Question: Using a variable delay in 'Task.Delay' randomly takes seconds instead of milliseconds when combined with a IO-like operation.
Code to reproduce:
'''
using System;
using System.Collections.Generic;
using System.Diagnostics;
using System.Linq;
using System.Text;
using System.Threading;
using System.Threading.Tasks;
namespace ConsoleApplication {
class Program {
static void Main(string[] args) {
Task[] wait = {
new delayTest().looper(5250, 20),
new delayTest().looper(3500, 30),
new delayTest().looper(2625, 40),
new delayTest().looper(2100, 50)
};
Task.WaitAll(wait);
Console.WriteLine("All Done");
Console.ReadLine();
}
}
class delayTest {
private Stopwatch sw = new Stopwatch();
public delayTest() {
sw.Start();
}
public async Task looper(int count, int delay) {
var start = sw.Elapsed;
Console.WriteLine("Start ({0}, {1})", count, delay);
for (int i = 0; i < count; i++) {
var before = sw.Elapsed;
var totalDelay = TimeSpan.FromMilliseconds(i * delay) + start;
double wait = (totalDelay - sw.Elapsed).TotalMilliseconds;
if (wait > 0) {
await Task.Delay((int)wait);
SpinWait.SpinUntil(() => false, 1);
}
var finalDelay = (sw.Elapsed - before).TotalMilliseconds;
if (finalDelay > 30 + delay) {
Console.WriteLine("Slow ({0}, {1}): {4} Expected {2:0.0}ms got {3:0.0}ms", count, delay, wait, finalDelay, i);
}
}
Console.WriteLine("Done ({0}, {1})", count, delay);
}
}
}
'''
Also reported this on <URL>.
---
## Leaving old question bellow, for completeness.
I am running a task that reads from a network stream, then delays for 20ms, and reads again (doing 500 reads, this should take around 10 seconds). This works well when I only read with 1 task, but strange things happen when I have multiple tasks running, some with long (60 seconds) delay. My ms-delay tasks suddenly hang half way.
I am running the following <URL>:
'''
var sw = Stopwatch();
sw.Start()
await Task.Delay(20); // actually delay is 10, 20, 30 or 40;
if (sw.Elapsed.TotalSeconds > 1) {
Console.WriteLine("Sleep: {0:0.00}s", sw.Elapsed.TotalSeconds);
}
'''
This prints:
> Sleep: 11.87s
(Actually it gives the 20ms delay 99% of the time, those are ignored).
This delay is almost 600 times longer than expected. The same delay happens on 3 separate threads at the same time, and they all continue again at the same time also.
The 60 second sleeping task wakes up as normal ~40 seconds after the short tasks finish.
Half the time this problem does not even happen. The other half, it has a consistent delay of 11.5-12 seconds. I would suspect a scheduling or thread-pool problem, but all threads should be free.
When I pause my program during the stuck phase, the main thread stacktrace stands on 'Task.WaitAll', 3 tasks are Scheduled on 'await Task.Delay(20)' and one task is Scheduled on 'await Task.Delay(60000)'. Also there are 4 more tasks Awaiting those first 4 tasks, reporting things like '"Task 24" is waiting on this object: "Task 5313" (Owned by thread 0)'. All 4 tasks say the waiting task is owned by thread 0. There are also 4 ContinueWith tasks that I think I can ignore.

There are some other things going on, like a second console application that writes to the network stream, but one console application should not affect the other.
Update:
Based on comments and questions:
When I run my program 4 times, 2-3 times it will hang for 10-15 seconds, 1-2 times it will operate as normal (and wont print "Sleep: {0:0.00}s".)
'Thread.Count' indeed goes up, but this happens regardless of the hang. I just had a run where it did not hang, and 'Thread.Count' started at 24, wend up to 40 after 1 second, around 22 seconds the short tasks finished normal, and then 'Thread.Count' wend down to 22 slowly over the next 40 seconds.
Some more code, full code is found in the link below. Starting clients:
'''
List<Task> tasks = new List<Task>();
private void makeClient(int delay, int startDelay) {
Task task = new ClientConnection(this, delay, startDelay).connectAsync();
task.ContinueWith(_ => {
lock (tasks) { tasks.Remove(task); }
});
lock (tasks) { tasks.Add(task); }
}
private void start() {
DateTime start = DateTime.Now;
Console.WriteLine("Starting clients...");
int[] iList = new[] {
0,1,1,2,
10, 20, 30, 40};
foreach (int delay in iList) {
makeClient(delay, 0); ;
}
makeClient(15, 40);
Console.WriteLine("Done making");
tasks.Add(displayThreads());
waitForTasks(tasks);
Console.WriteLine("All done.");
}
private static void waitForTasks(List<Task> tasks) {
Task[] waitFor;
lock (tasks) {
waitFor = tasks.ToArray();
}
Task.WaitAll(waitFor);
}
'''
Also, I tried to replace the 'Delay(20)' with 'await Task.Run(() => Thread.Sleep(20))'
'Thread.Count' now goes from 29 to 43 and back down to 24, however among multiple runes it never hangs.
With or without 'ThreadPool.SetMinThreads(500, 500)', using <URL>.
I've tried everything above with and without 'ThreadPool.SetMinThreads' so far, never made any difference.
Update2: <URL>
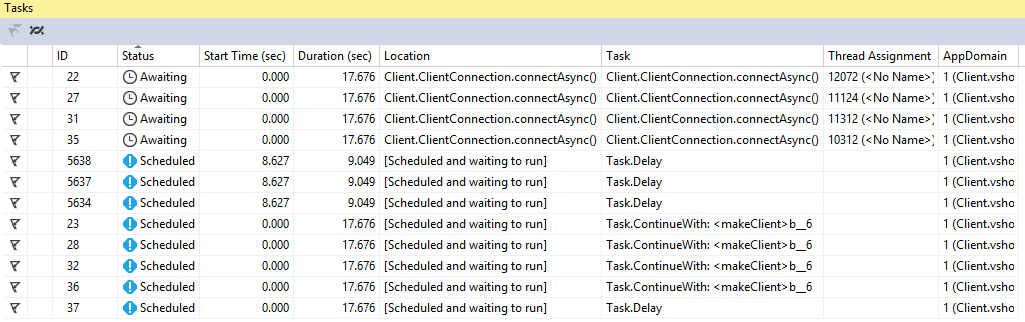
Answer: Without seeing more code, it's hard to make futher guesses, but I'd like to summarize the comments, it may help someone else in the future:
- We've figured out that <URL>' still should be used for this experiment. I doubt it could make any difference, but I'd be interested to know.